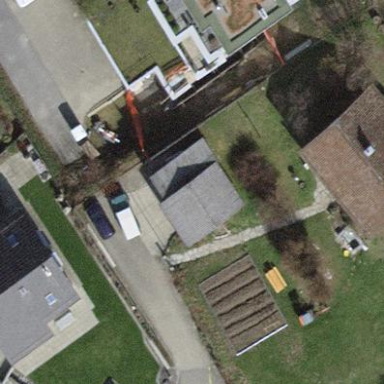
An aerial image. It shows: Garage building.